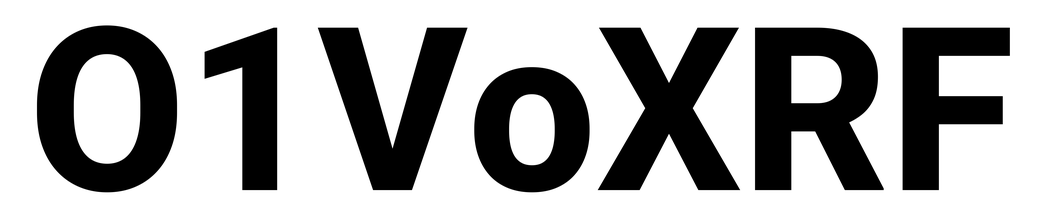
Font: Roboto_ExtraBold